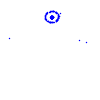
Particle: kaon